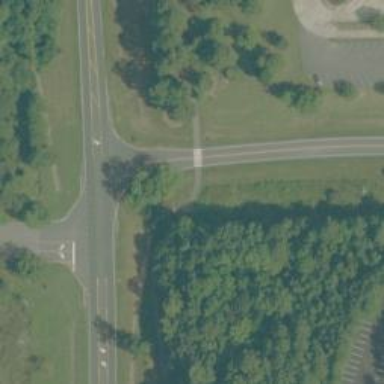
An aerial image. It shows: Asphalt cycleway with marked crossing.